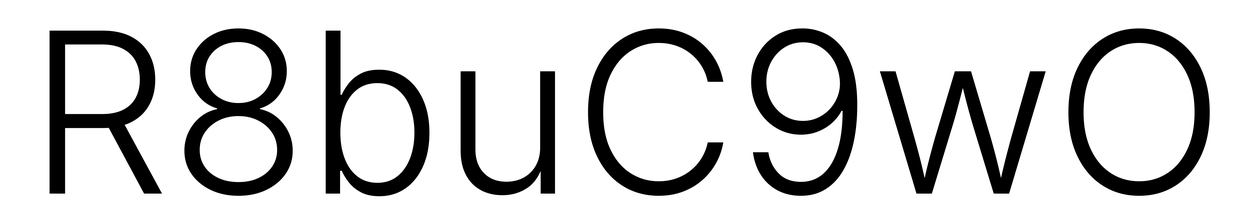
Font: Inter_Light